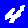
Digit: 4